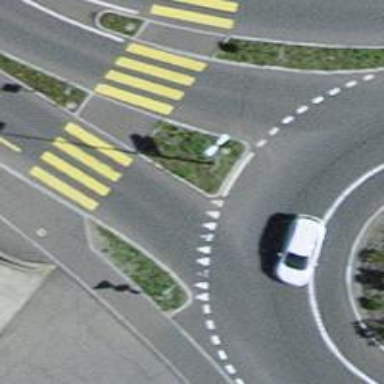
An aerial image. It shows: Road with "give way" sign.